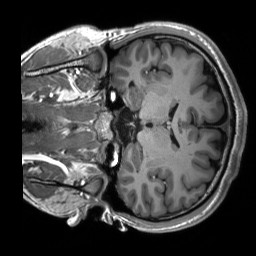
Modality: T1w
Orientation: coronal
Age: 23
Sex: male
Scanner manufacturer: siemens
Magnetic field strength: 3 T
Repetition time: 2.53 s
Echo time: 0.00227 s